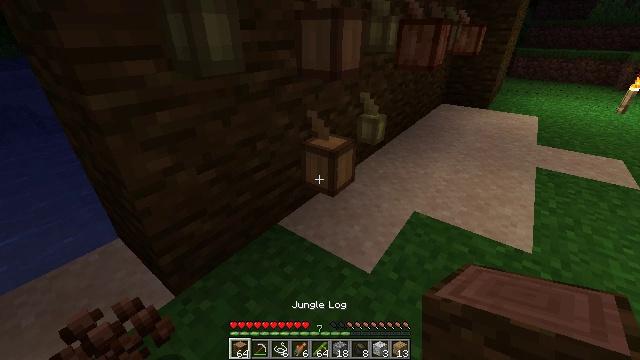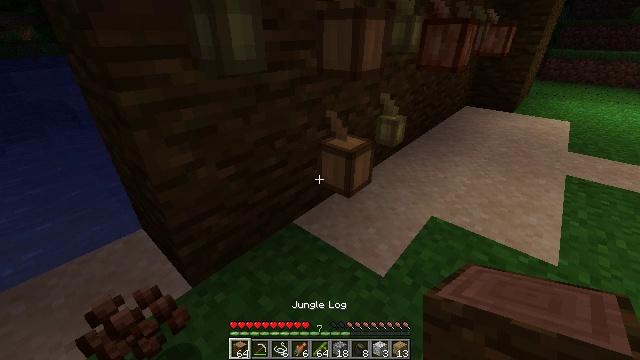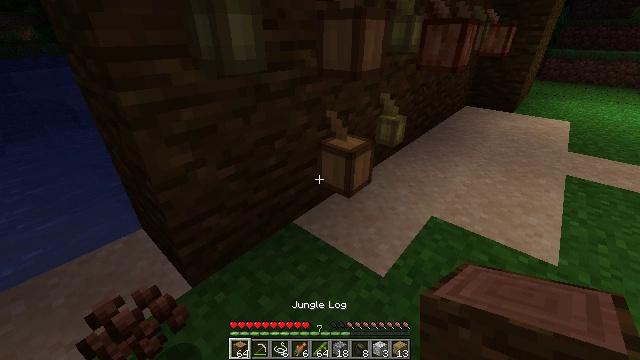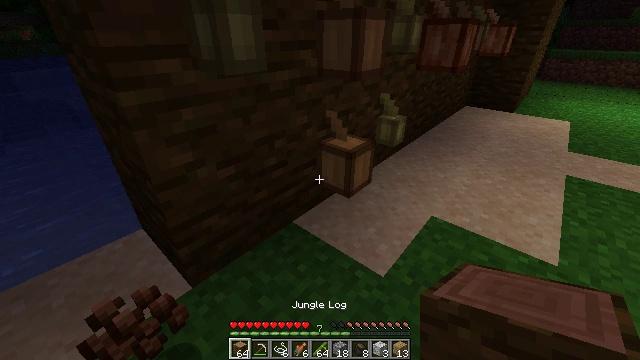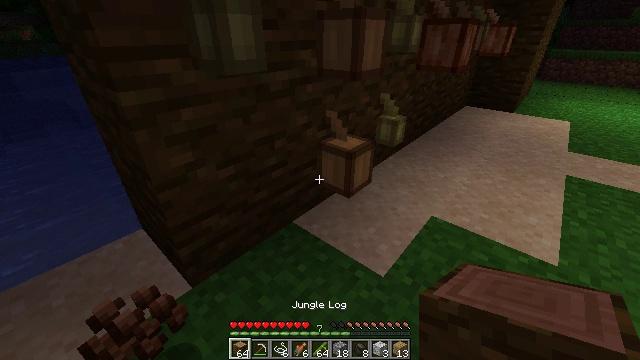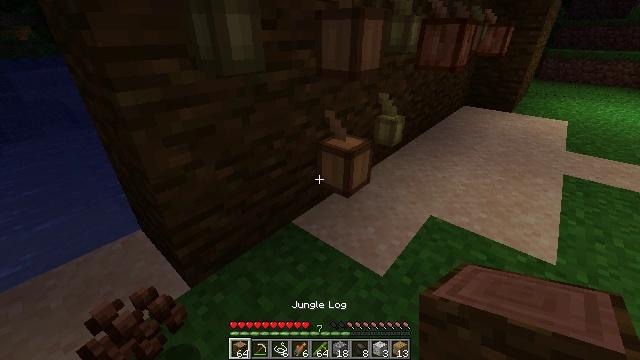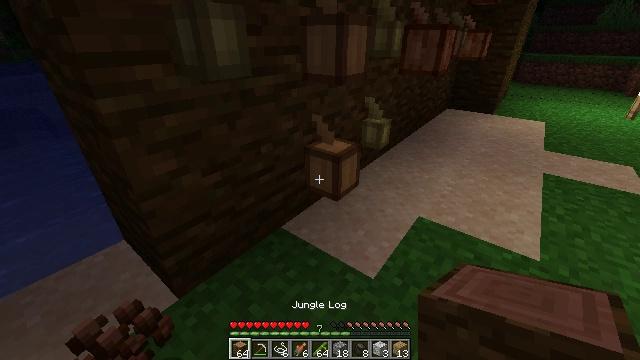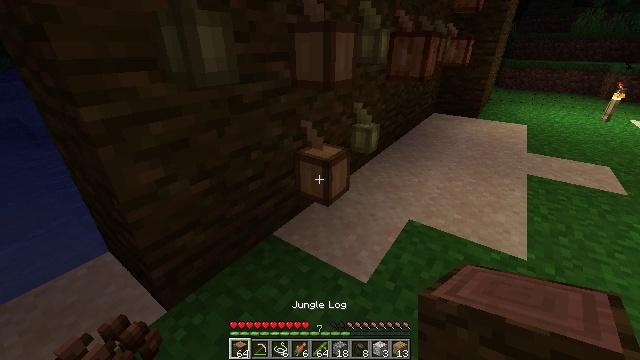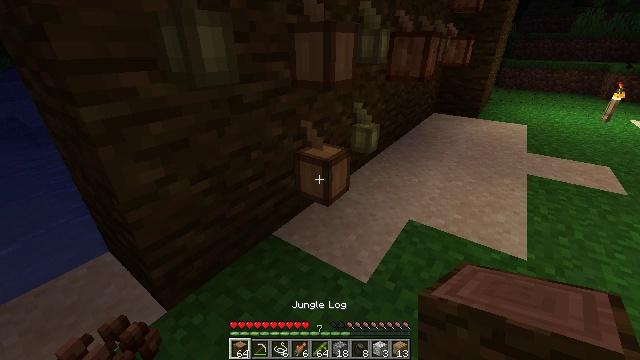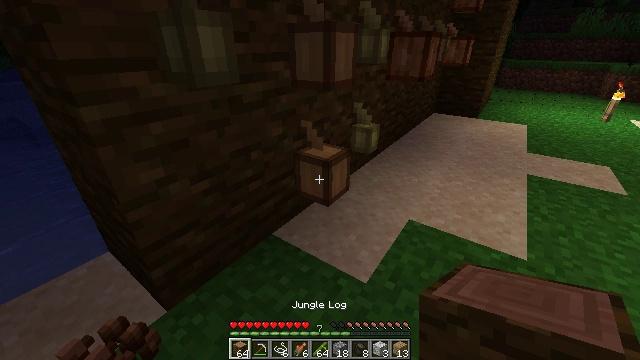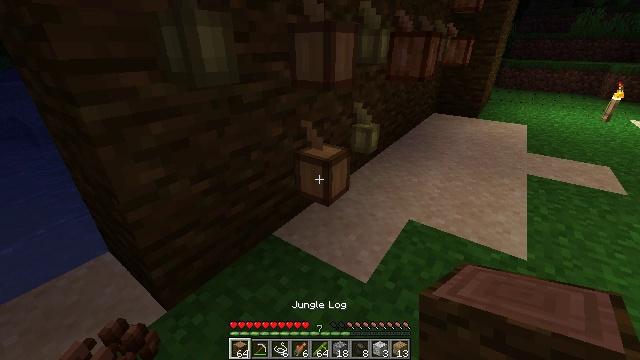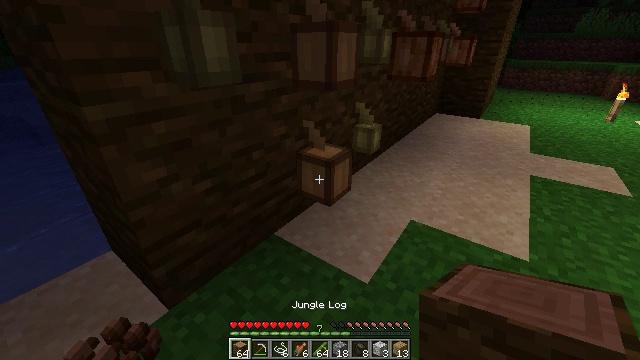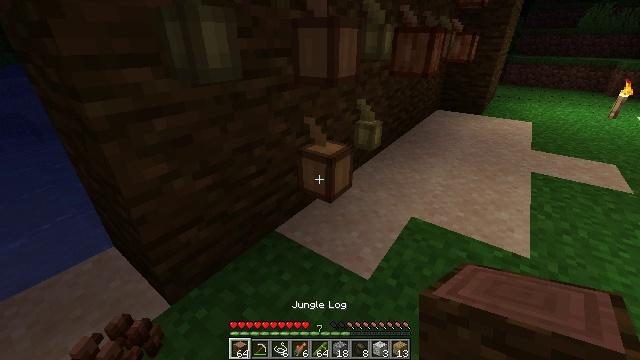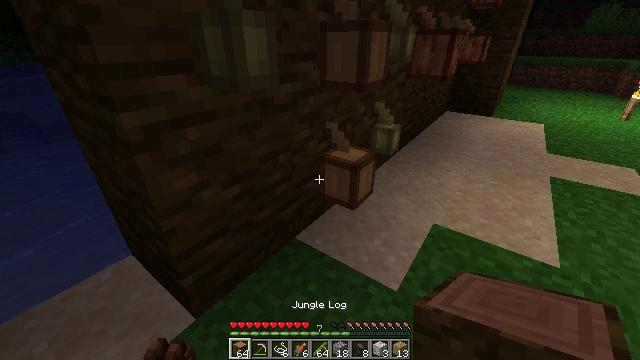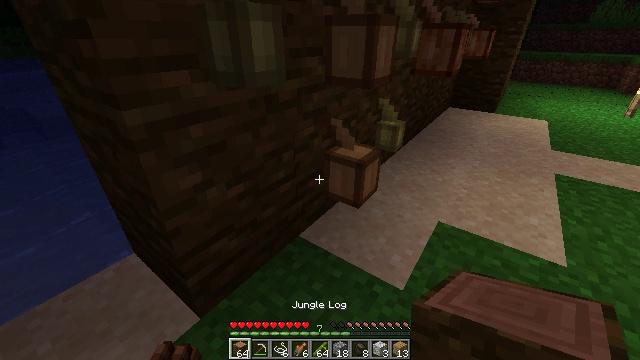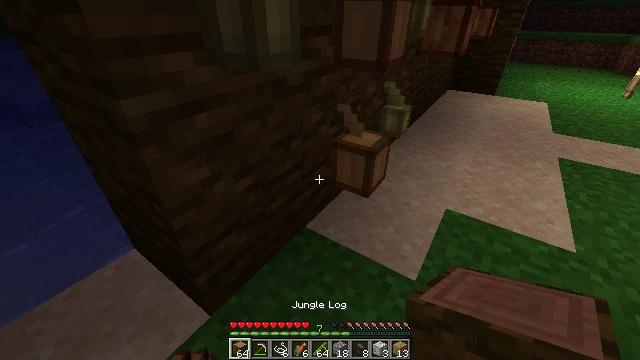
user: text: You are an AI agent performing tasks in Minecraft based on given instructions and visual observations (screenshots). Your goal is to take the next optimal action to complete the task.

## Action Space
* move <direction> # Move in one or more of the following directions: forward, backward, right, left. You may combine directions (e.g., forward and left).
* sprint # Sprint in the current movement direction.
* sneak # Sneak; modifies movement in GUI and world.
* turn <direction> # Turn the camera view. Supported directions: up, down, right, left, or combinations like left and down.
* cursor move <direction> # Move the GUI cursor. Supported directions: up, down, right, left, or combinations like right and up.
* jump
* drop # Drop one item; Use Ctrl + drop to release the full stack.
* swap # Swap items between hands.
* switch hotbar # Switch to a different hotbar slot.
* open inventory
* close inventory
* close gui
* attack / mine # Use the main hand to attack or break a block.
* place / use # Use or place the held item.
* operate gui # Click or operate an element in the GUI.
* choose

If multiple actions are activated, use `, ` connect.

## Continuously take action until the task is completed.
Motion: motion action
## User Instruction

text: Drop a stone axe.
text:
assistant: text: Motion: turn left
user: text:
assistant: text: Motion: no_op
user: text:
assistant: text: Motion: no_op
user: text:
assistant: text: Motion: no_op
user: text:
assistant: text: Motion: no_op
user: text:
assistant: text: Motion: turn right
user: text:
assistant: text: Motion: turn right and up
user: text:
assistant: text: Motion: no_op
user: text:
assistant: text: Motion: no_op
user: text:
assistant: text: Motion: no_op
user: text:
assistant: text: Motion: no_op
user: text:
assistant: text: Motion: move left
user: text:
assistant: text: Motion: move forward and move left
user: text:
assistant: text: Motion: move forward and move left
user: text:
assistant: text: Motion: move forward and move left, turn right and down
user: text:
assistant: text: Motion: move forward and move left, turn right and down
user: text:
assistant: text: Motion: move forward and move left, turn right and down
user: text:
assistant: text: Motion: no_op
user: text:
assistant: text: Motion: no_op
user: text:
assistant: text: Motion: no_op
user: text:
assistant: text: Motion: no_op
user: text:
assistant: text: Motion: no_op
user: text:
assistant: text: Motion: no_op
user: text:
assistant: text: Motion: no_op
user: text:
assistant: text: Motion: move right
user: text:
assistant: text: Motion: move back and move right, turn left and down
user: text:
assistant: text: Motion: move back and move right, turn left
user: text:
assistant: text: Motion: move back and move right, turn left
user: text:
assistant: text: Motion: move back
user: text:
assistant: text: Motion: move back, turn right and up